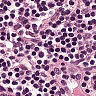
Metastatic tissue present: no